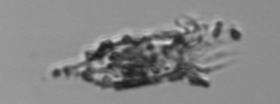
Label: Tintinnina